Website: apple
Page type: customer-info-address
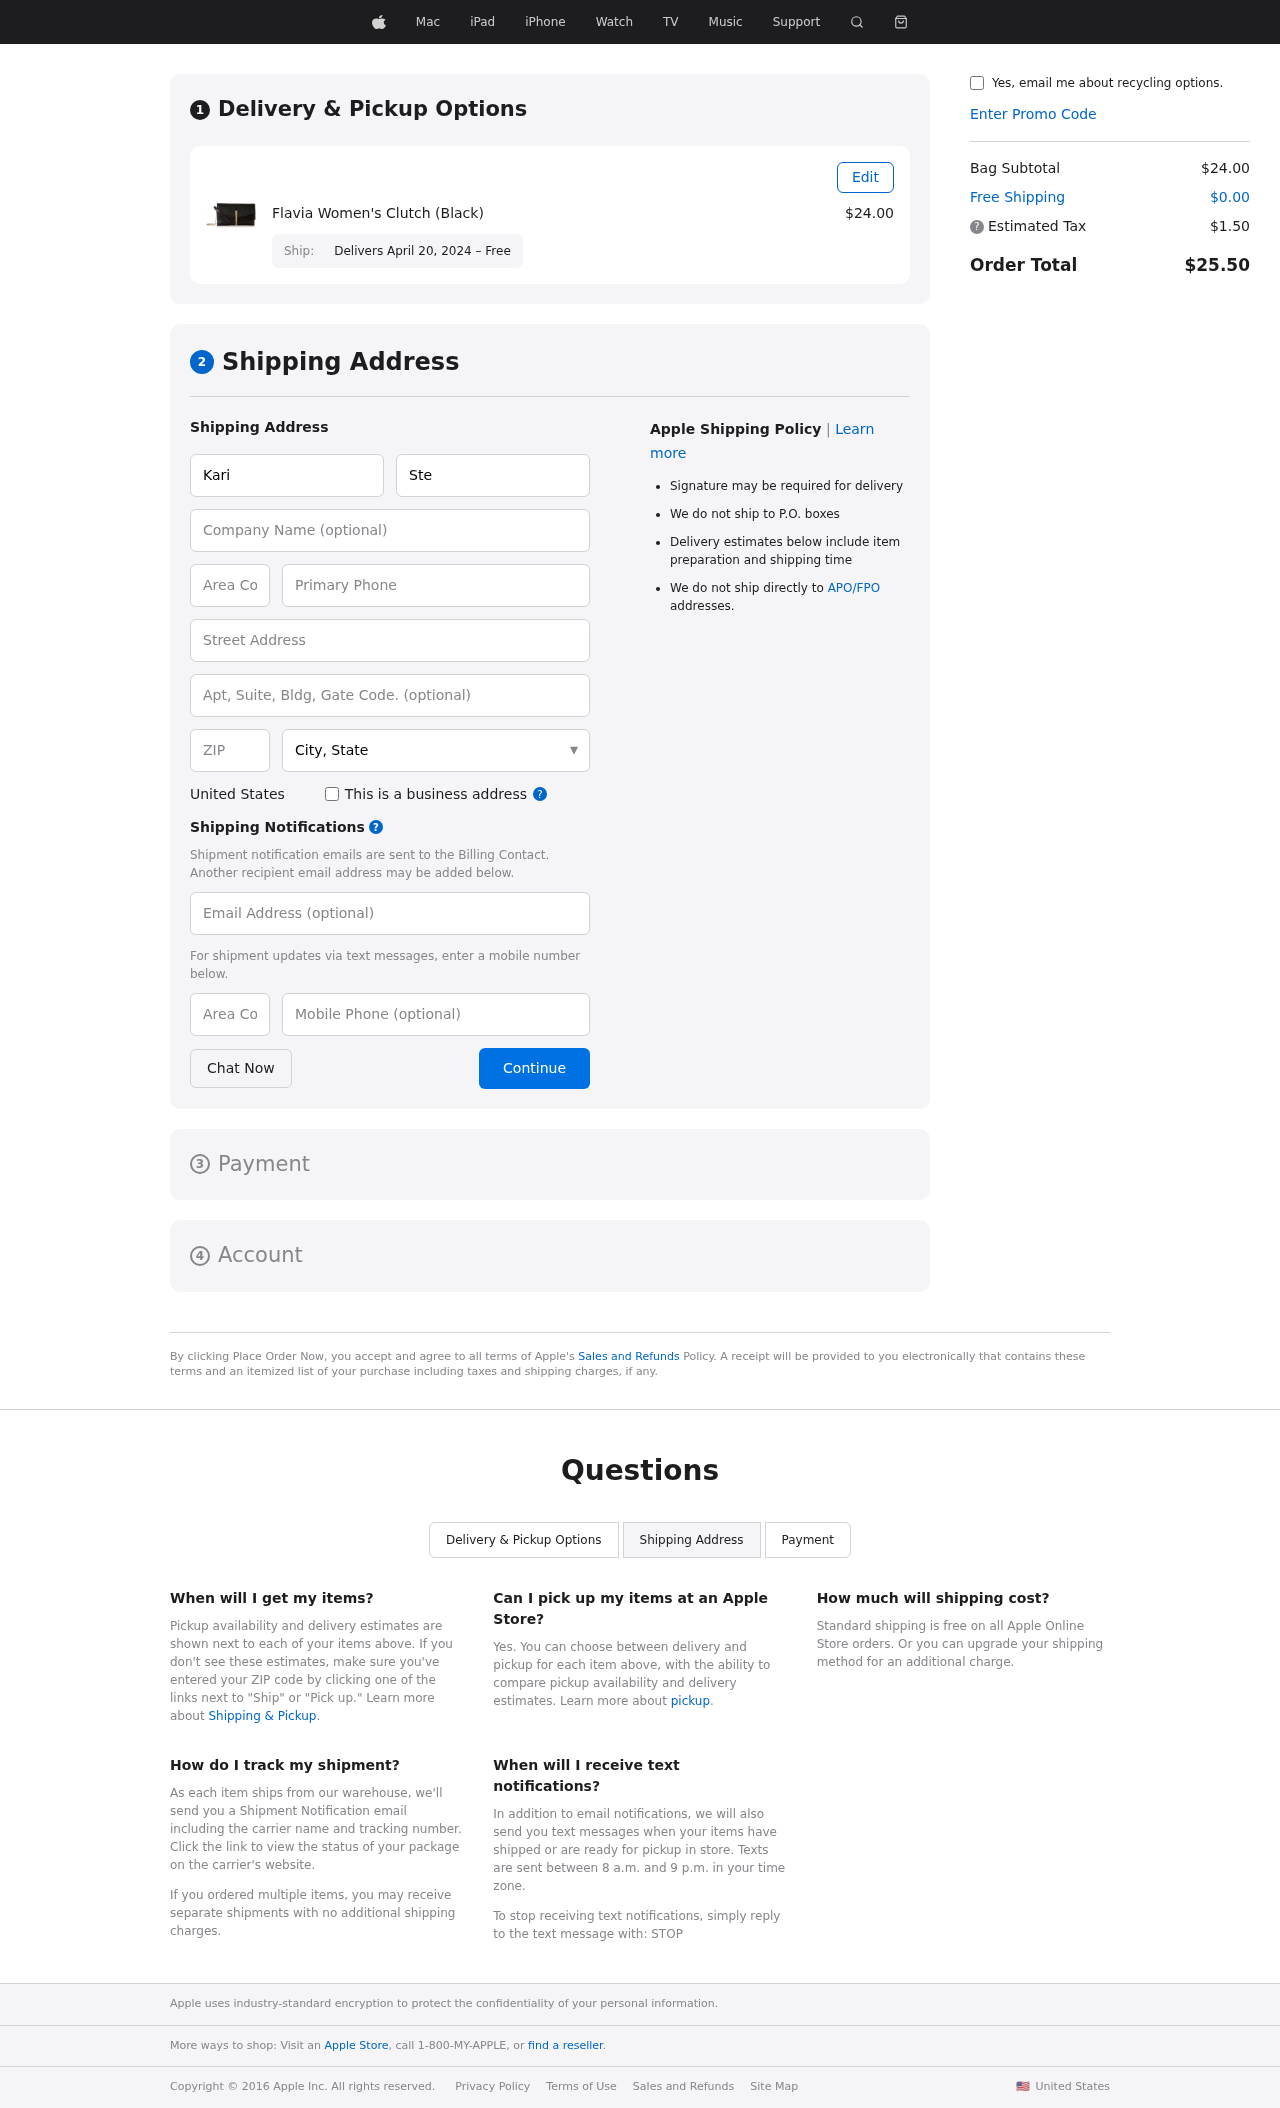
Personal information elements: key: PII_CITY_STATE
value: New Luismouth, WV
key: PII_COUNTRY
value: United States
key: PII_EMAIL
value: kstewart@yahoo.com
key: PII_FIRSTNAME
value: Kari
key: PII_LASTNAME
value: Stewart
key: PII_PHONE
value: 6144512765
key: PII_PHONE_AREA
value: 614
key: PII_POSTCODE
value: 80887
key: PII_STREET
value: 88458 Zavala Fall
Product elements: key: PRODUCT1_NAME
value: Flavia Women's Clutch (Black)
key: PRODUCT1_PRICE
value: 24
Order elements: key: ORDER_DELIVERY_DATE
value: Delivers April 20, 2024 – Free
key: ORDER_SUBTOTAL
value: $24.00
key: ORDER_SHIPPING_COST
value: $0.00
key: ORDER_TAX
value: $1.50
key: ORDER_TOTAL
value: $25.50